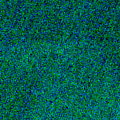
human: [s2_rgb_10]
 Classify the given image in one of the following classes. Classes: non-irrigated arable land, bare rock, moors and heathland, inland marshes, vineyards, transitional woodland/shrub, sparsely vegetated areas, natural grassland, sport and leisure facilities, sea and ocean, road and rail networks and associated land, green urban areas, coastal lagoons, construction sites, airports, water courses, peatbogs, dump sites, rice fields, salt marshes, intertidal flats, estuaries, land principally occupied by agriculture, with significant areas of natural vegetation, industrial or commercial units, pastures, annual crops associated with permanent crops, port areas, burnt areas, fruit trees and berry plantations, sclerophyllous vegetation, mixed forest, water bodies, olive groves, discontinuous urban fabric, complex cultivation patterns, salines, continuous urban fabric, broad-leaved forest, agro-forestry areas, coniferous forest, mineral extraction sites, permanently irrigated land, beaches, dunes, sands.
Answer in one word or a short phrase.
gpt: sea and ocean